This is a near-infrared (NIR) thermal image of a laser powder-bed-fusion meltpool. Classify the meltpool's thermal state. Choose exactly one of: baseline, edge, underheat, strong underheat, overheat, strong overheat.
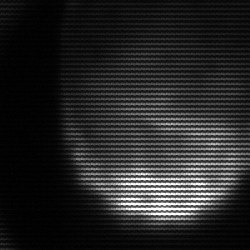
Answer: edge